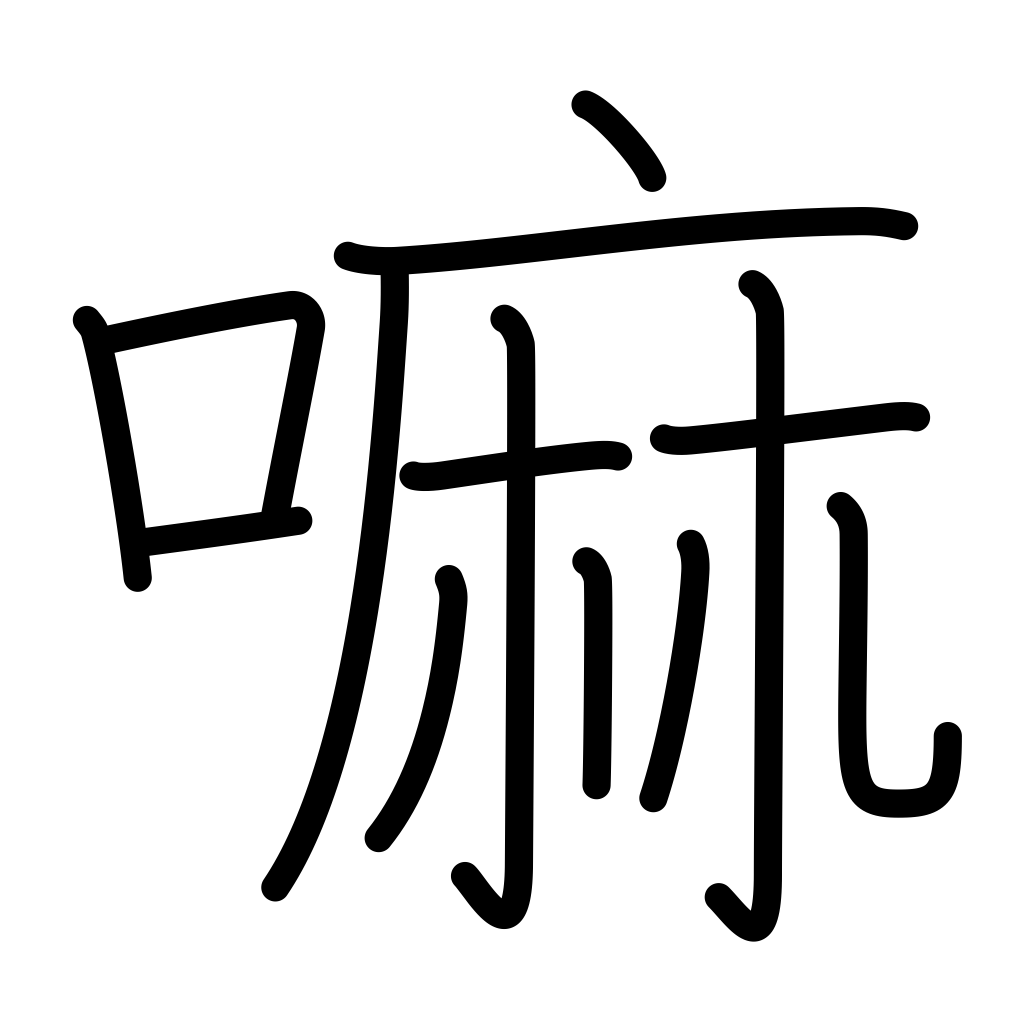
Meaning: wheat